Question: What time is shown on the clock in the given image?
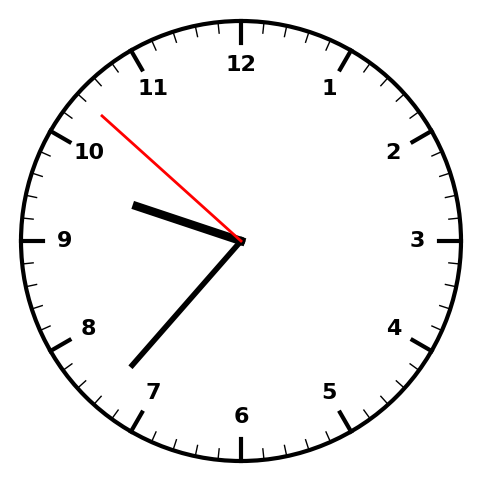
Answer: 09:36:52